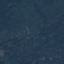
Land use / land cover class: Forest